Field crop: maize
Growth stage: 2
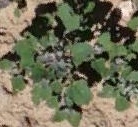
Species: chenopodium